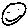
Label: smiley face